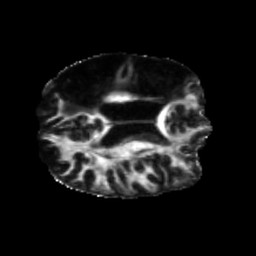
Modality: FA
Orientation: axial
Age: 49
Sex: male
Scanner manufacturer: siemens
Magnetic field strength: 3 T
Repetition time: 5.25 s
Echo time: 0.08 s